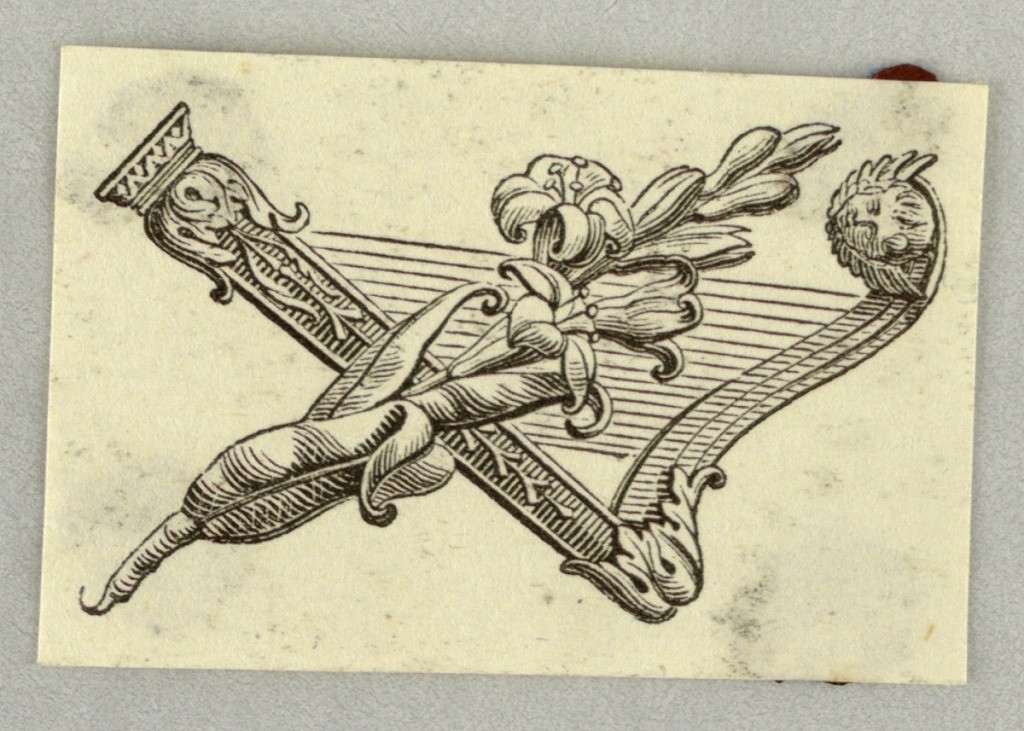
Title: Wood engraving. Vignette.
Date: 1800–1830
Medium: Engraving and etching
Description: A harp crossed by a lily bough.